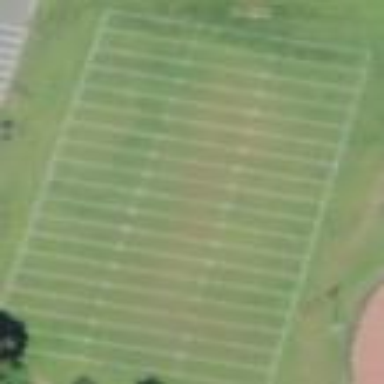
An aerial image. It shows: Grass pitch designated for American football.